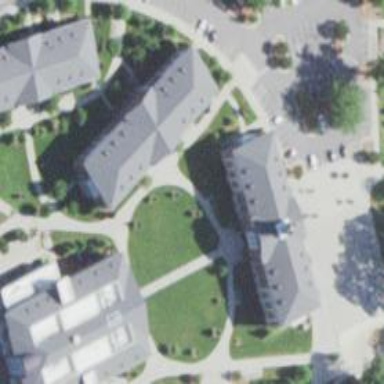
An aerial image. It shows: Educational office.